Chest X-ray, AP view. Patient: 21 years old, sex F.
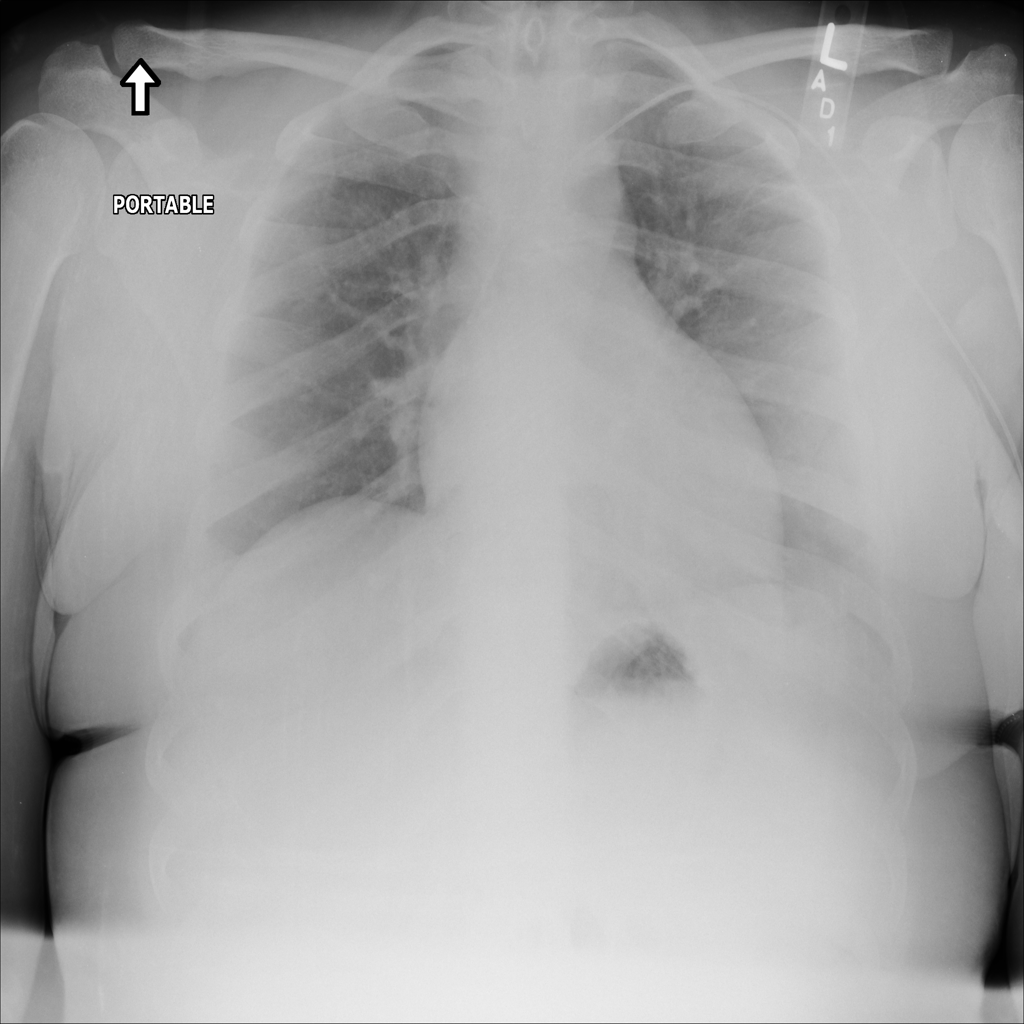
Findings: No Finding